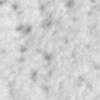
Label: no_change